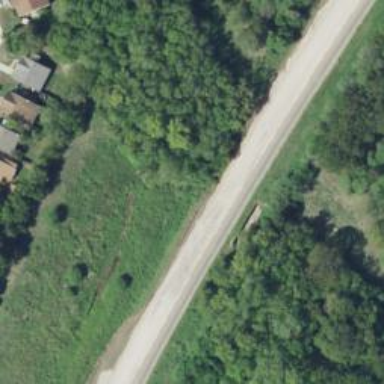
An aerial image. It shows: Culvert tunnel.